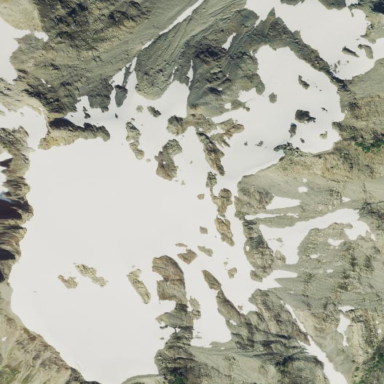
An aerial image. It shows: Stunning view of glacier.